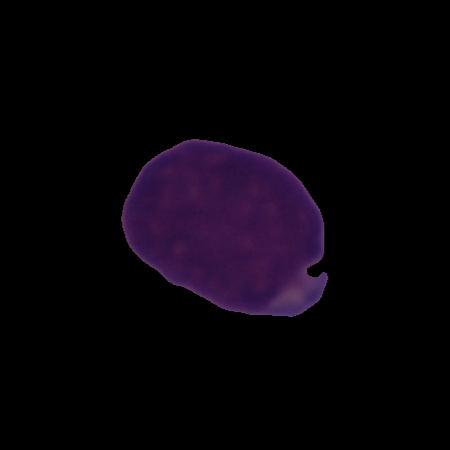
Label: cancer